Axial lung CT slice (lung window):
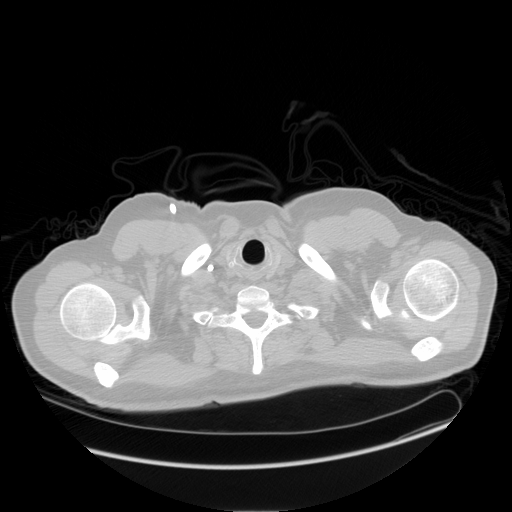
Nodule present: no